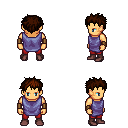
a pixel art fantasy rpg character, male body template, human, tanned skin, chain tabard jacket, red pants, brown bedhead hairstyle, leather bracers, maroon shoes, four views (front, back, left, right), 2x2 character sprite sheet, small pixel art, hard edges, no anti-aliasing